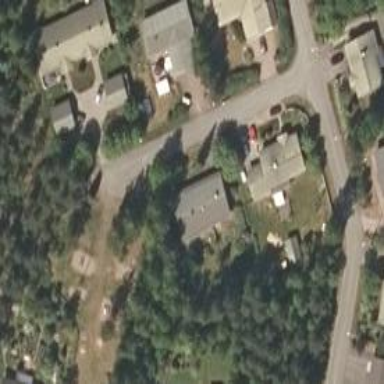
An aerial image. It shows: Residential road.